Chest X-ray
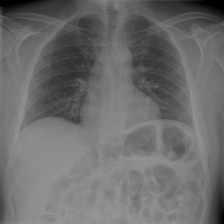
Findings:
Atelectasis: negative
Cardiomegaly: negative
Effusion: negative
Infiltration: negative
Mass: negative
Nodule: negative
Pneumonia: negative
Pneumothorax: negative
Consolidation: negative
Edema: negative
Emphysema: negative
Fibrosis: negative
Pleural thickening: negative
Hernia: negative